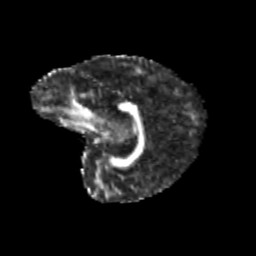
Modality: FA
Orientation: sagittal
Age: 12
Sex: female
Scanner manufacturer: siemens
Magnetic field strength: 3 T
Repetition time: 3.8 s
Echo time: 0.07 s